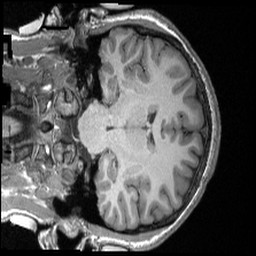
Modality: T1w
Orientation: coronal